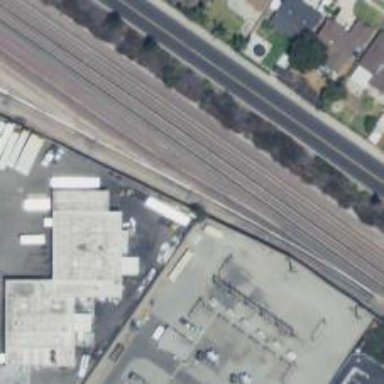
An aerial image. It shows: Railway yard.